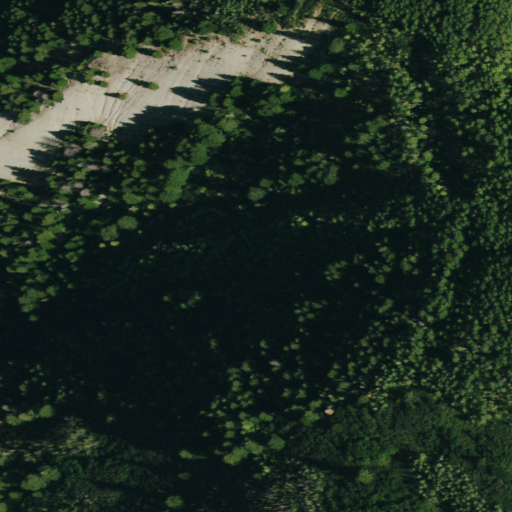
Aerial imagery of cliff(s) in Colorado named White Slide containing deciduous forest, evergreen forest, mixed forest, and shrub